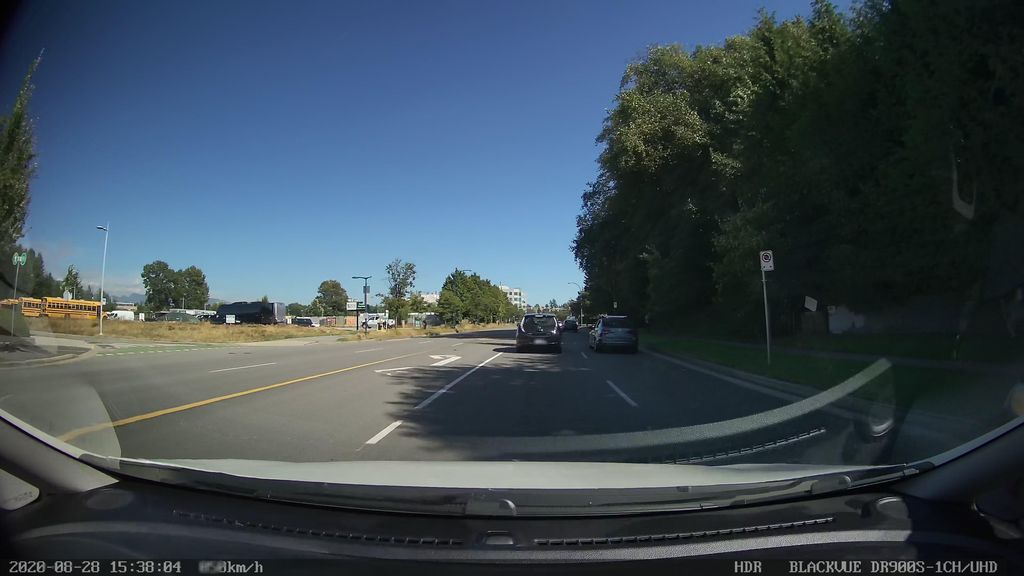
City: vancouver